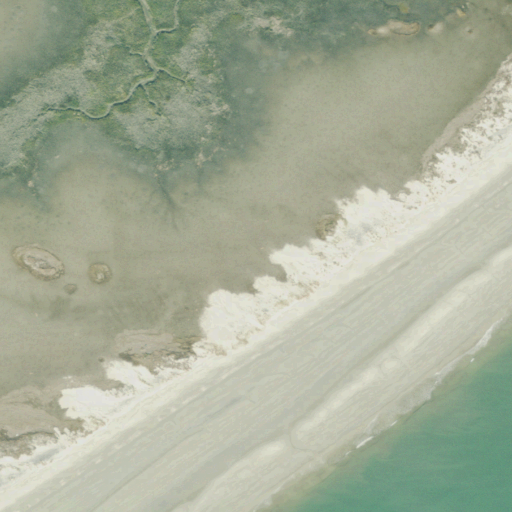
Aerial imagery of island in Georgia named Williamson Island containing barren land, open water, and herbaceous wetlands